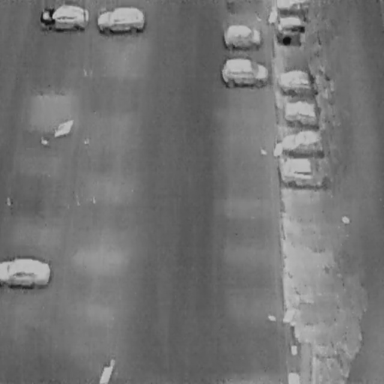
There are 11 Cars in the infrared image.